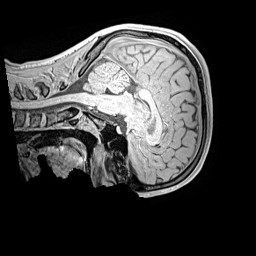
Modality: MP2RAGE
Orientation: sagittal
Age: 13
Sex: male
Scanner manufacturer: siemens
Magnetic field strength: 3 T
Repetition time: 4 s
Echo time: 0.00299 s